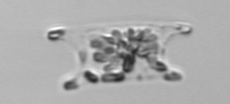
Label: Eucampia